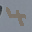
Label: 4